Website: ulta-beauty
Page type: address-validator
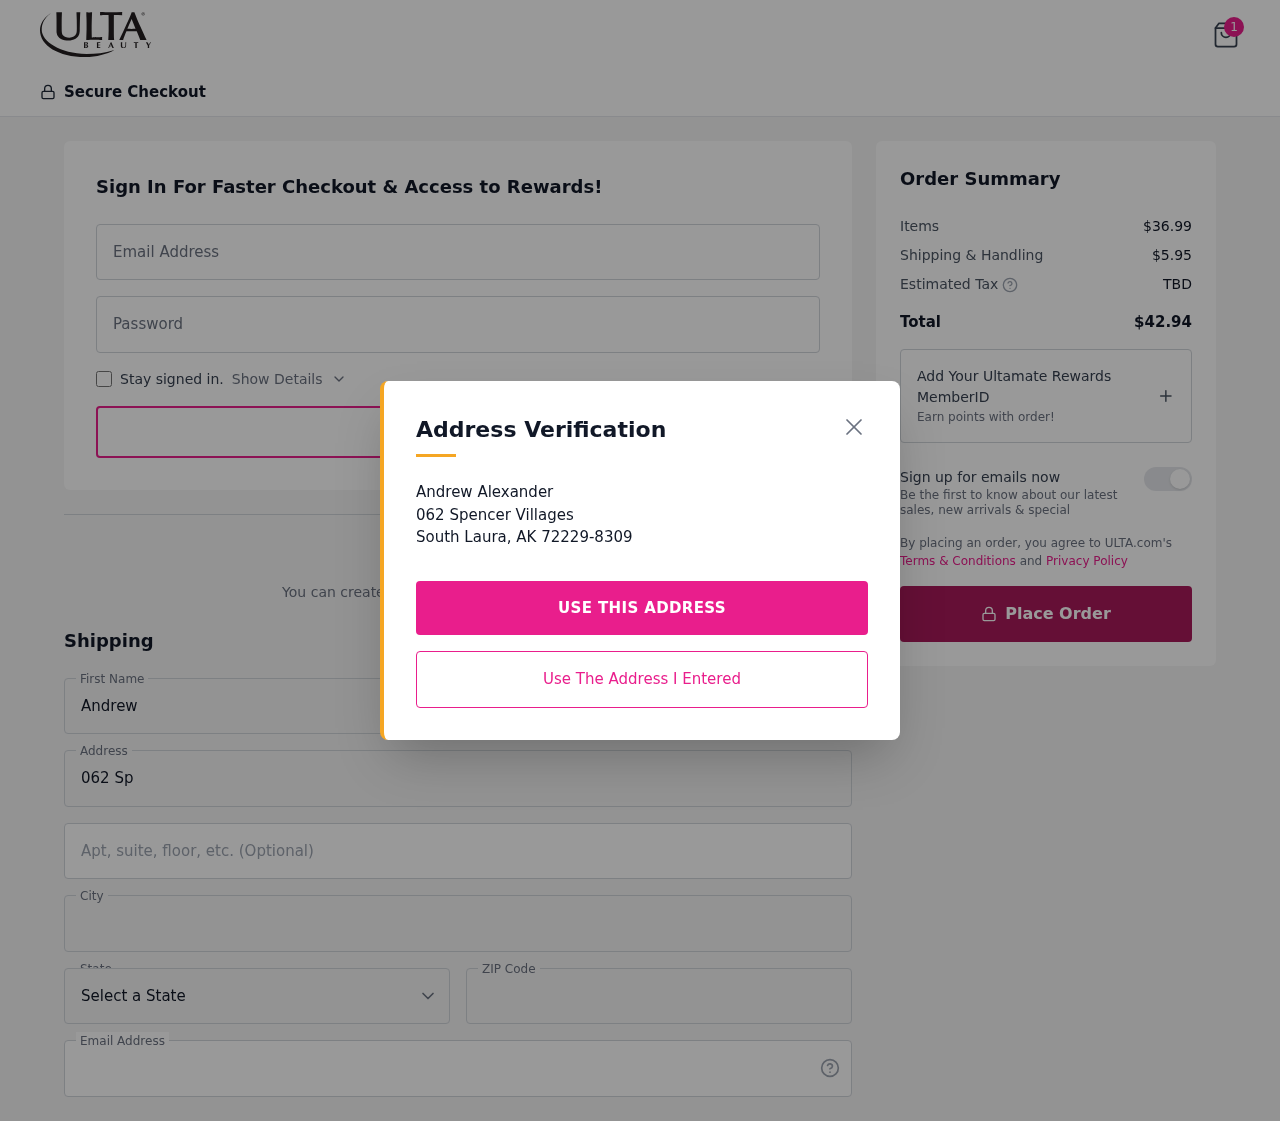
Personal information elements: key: PII_CITY
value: South Laura
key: PII_EMAIL
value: aalexander@gmail.com
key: PII_FIRSTNAME
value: Andrew
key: PII_LASTNAME
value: Alexander
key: PII_POSTCODE
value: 72229
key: PII_STATE_ABBR
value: AK
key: PII_STREET
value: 062 Spencer Villages
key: PII_STREET2
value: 062 Spencer Villages
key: PII_FULLNAME2
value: Andrew Alexander
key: PII_CITY2
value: South Laura
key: PII_STATE_ABBR2
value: AK
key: PII_POSTCODE_FULL
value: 72229
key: PII_POSTCODE_EXT
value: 8309
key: PII_POSTCODE_NUMERIC
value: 72229
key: PII_POSTCODE_EXT_NUMERIC
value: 8309
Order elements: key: ORDER_NUM_ITEMS
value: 1
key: ORDER_SUBTOTAL
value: $36.99
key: ORDER_SHIPPING_COST
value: $5.95
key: ORDER_TOTAL
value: $42.94